Question: I am trying to find more information on making a custom 'PID' block in 'MATLAB'. I have most of it done but there are a few parameters that I don't really understand and as such I don't know what value to give them. I am NOT asking for help tuning PID gains.
They are all inside the filter coefficient block:

When I open the block I have to set a few parameters (output min/max, data type, parameter min/max, etc.). Can someone explain to me what these mean? I can't find good resources anywhere. The only thing that I've tried which works is setting each to '[]' (i.e. -inf) and the input/output data types to 'Inherit: Inherit via internal rule' but then my output goes to hell. If I copy paste the blocks from the PID block there are a bunch of variables which I haven't defined anywhere so the program won't even compile.
Can someone point out some good resources for this or else explain it? Thanks!
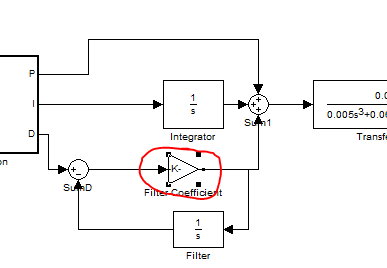
Answer: You should get your blocks from the standard Simulink library, not from under the PID block mask. The ones under the mask have been set-up to use variables that are passed from/through the mask, which you are not doing.
The block you have circled is just a gain block (from the Math library).
You most likely won't need to make any changes to the default settings of the block other than the constant value (which needs to be the N that you want to use in the approximation of the derivative term in your controller).
To answer your specific question about what the parameters are, some of them are used to specify data types (if you don't want to use the default double precision), some are only used in code generation, some others only for other specific tasks.
All of them are described (in more, or sometimes less, detail) in the doc for the block, obtained by pressing the help button on the block's dialog.